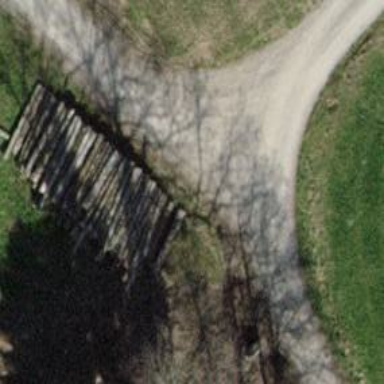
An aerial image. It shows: Gravel track with grade 2 tracktype.